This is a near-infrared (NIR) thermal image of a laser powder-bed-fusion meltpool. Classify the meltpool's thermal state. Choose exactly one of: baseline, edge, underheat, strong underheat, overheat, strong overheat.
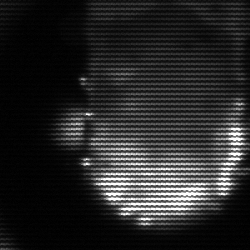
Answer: baseline